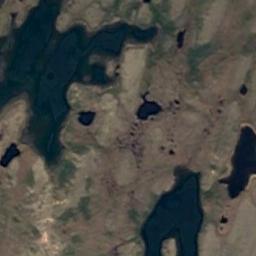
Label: wetland